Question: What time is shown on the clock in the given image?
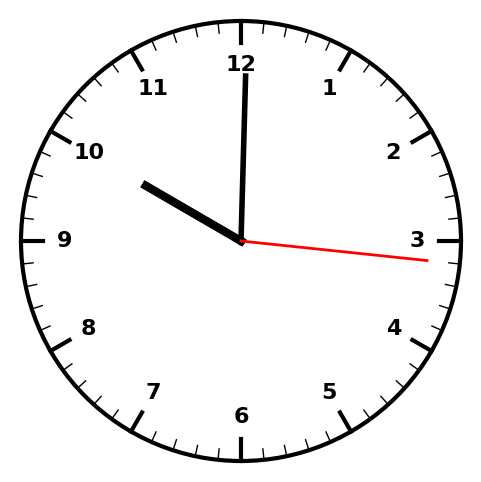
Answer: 10:00:16